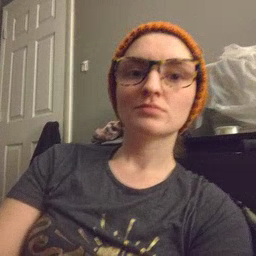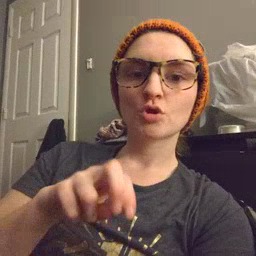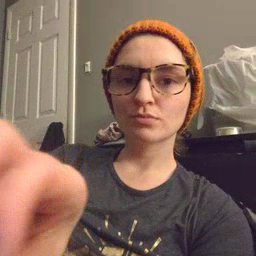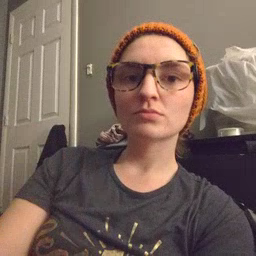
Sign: ride